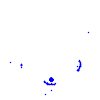
Particle: pion